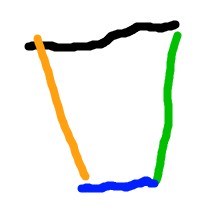
Shape: trapezoid